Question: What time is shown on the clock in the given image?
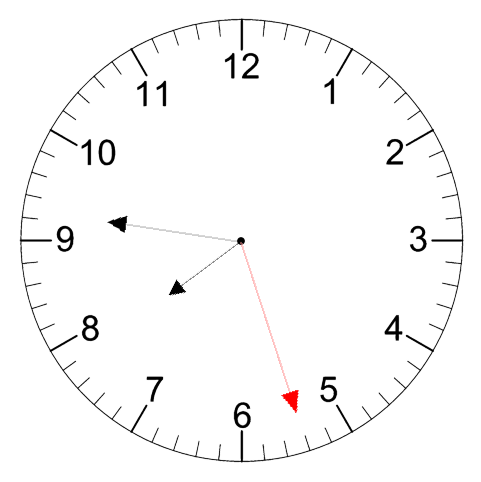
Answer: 07:46:27